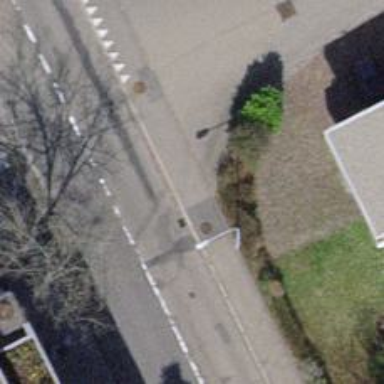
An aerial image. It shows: Raised kerb.